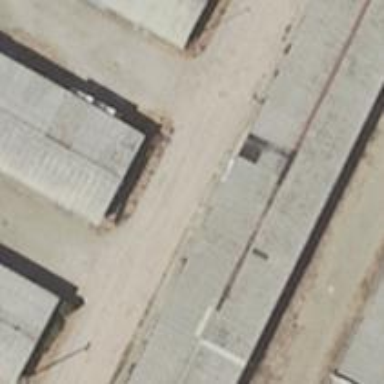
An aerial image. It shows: Group of garages.